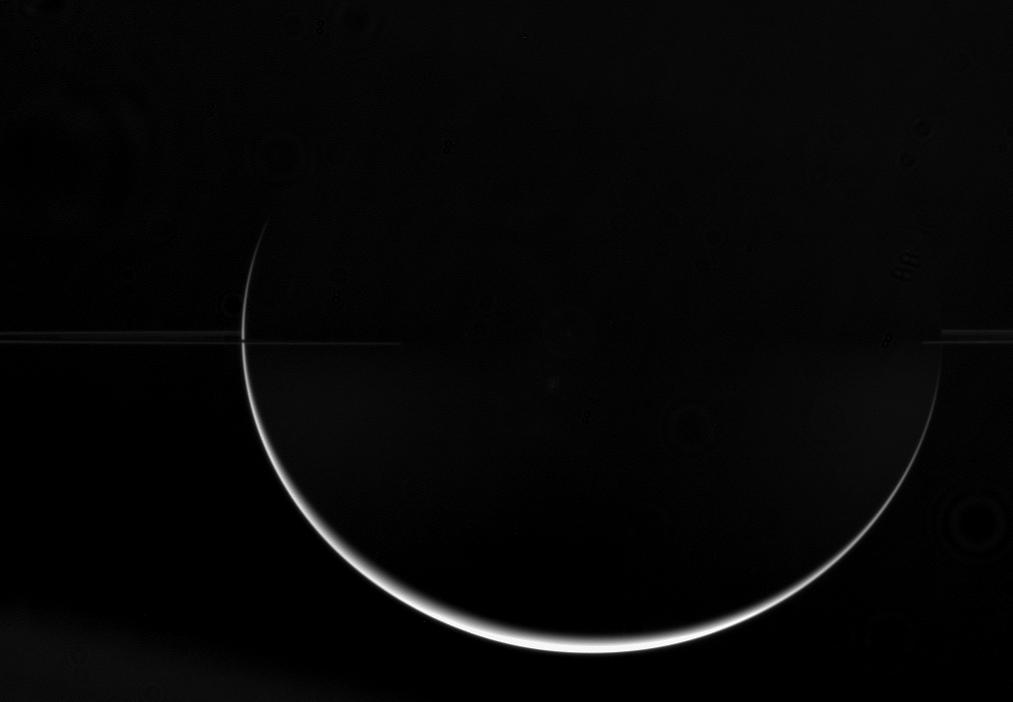
Flattened Crescent Saturn, Cassini-Huygens